Question: I've got a problem, I wanted to place a text just next to the image, as shown in the picture. But it doesn't work. I'm just starting CSS and HTML journey so don't blame please if the mistake is shameful.
I haven't forgotten about 'float: left' and 'clear: both' lines so I guess it may mean that the width or the height is too small to fit the text.
I'll paste a stack snippet here. The zip pack with a picture will be included as well, in case you'd like to see it how it works.
'''
body {
background-color: #444444;
font-family: 'Didact Gothic', sans-serif;
font-family: 'Lato', sans-serif;
font-size: 18px;
color: white;
}
#container {
margin-left: auto;
margin-right: auto;
width: 1000px;
}
#logo {
text-align: center;
padding: 15px;
background-color: #303030;
color: white;
font-size: 30px;
font-weight: 900;
margin-bottom: 30px;
}
#navbar {
background-color: black;
margin-top: 20px;
padding: 10px;
}
.click {
float: left;
margin-left: 20px;
}
.click:hover {
cursor: pointer;
background-color: green;
}
#quote {
height: 230px;
width: 980px;
padding: 10px;
background-color: red;
margin-top: 20px;
margin-bottom: 25px;
}
#quoteL {
float: left;
width: 200px;
height: 250px;
}
#quoteR {
float: left;
width: 800px;
font-size: 16px;
text-align: justify;
}
.bigtitle {
font-size: 32px;
font-weight: 900;
letter-spacing: 2px;
}
'''
'''
<!DOCTYPE HTML>
<html>
<head>
<meta charset="utf-8" />
<title>Angielski - Nauka angielskiego dla zainteresowanych</title>
<meta name="keywords" content="angielski, English, english, nauka angielskiego, angielskiego, nauka, online, nauka angielskiego online,
efektywna nauka, prosta gramatyka, gramatyka, slownictwo, tlumaczenie,
pomoc, jak" />
<meta name="description" content="Ta strona pomoze ci nauczyc sie angielskiego w wolnym czasie bez problemu i z przyjemnoscia!" />
<meta http-equiv="X-UA-Compatible" content="IE=edge,chrome=1" />
<link rel="stylesheet" href="style.css" type="text/css" />
<link href="https://fonts.googleapis.com/css?family=Didact+Gothic|Lato:400,400i,700,900&amp;subset=latin-ext" rel="stylesheet"> </head>
<body>
<div id="container">
<div id="logo">English 4 Everyone :D</div>
<div id="navbar">
<div class="click">TO BE</div>
<div class="click">TO HAVE/TO HAVE GOT</div>
<div class="click">PRESENT SIMPLE</div>
<div style="clear:both;"></div>
</div>
<div id="quote">
<div id="quoteL">
<img src="swan.jpg" />
</div>
<div id="quoteR">
<span class="bigtitle">Quote to success:</span> "Our job in grammar teaching is not to describe the language, as a grammarian does.It is to build a bridge from A (what the student knows) to B (what we want him/her to know next). If the bridge
is too long it will collapse." ~Michael Swan source: https://mikeswan.net/some-things-i-believe/
</div>
<div style="clear: both;"></div>
</div>
</div>
</body>
</html>
'''
Pictures:

HTML, CSS and jpg file inside a zip file on <URL>.
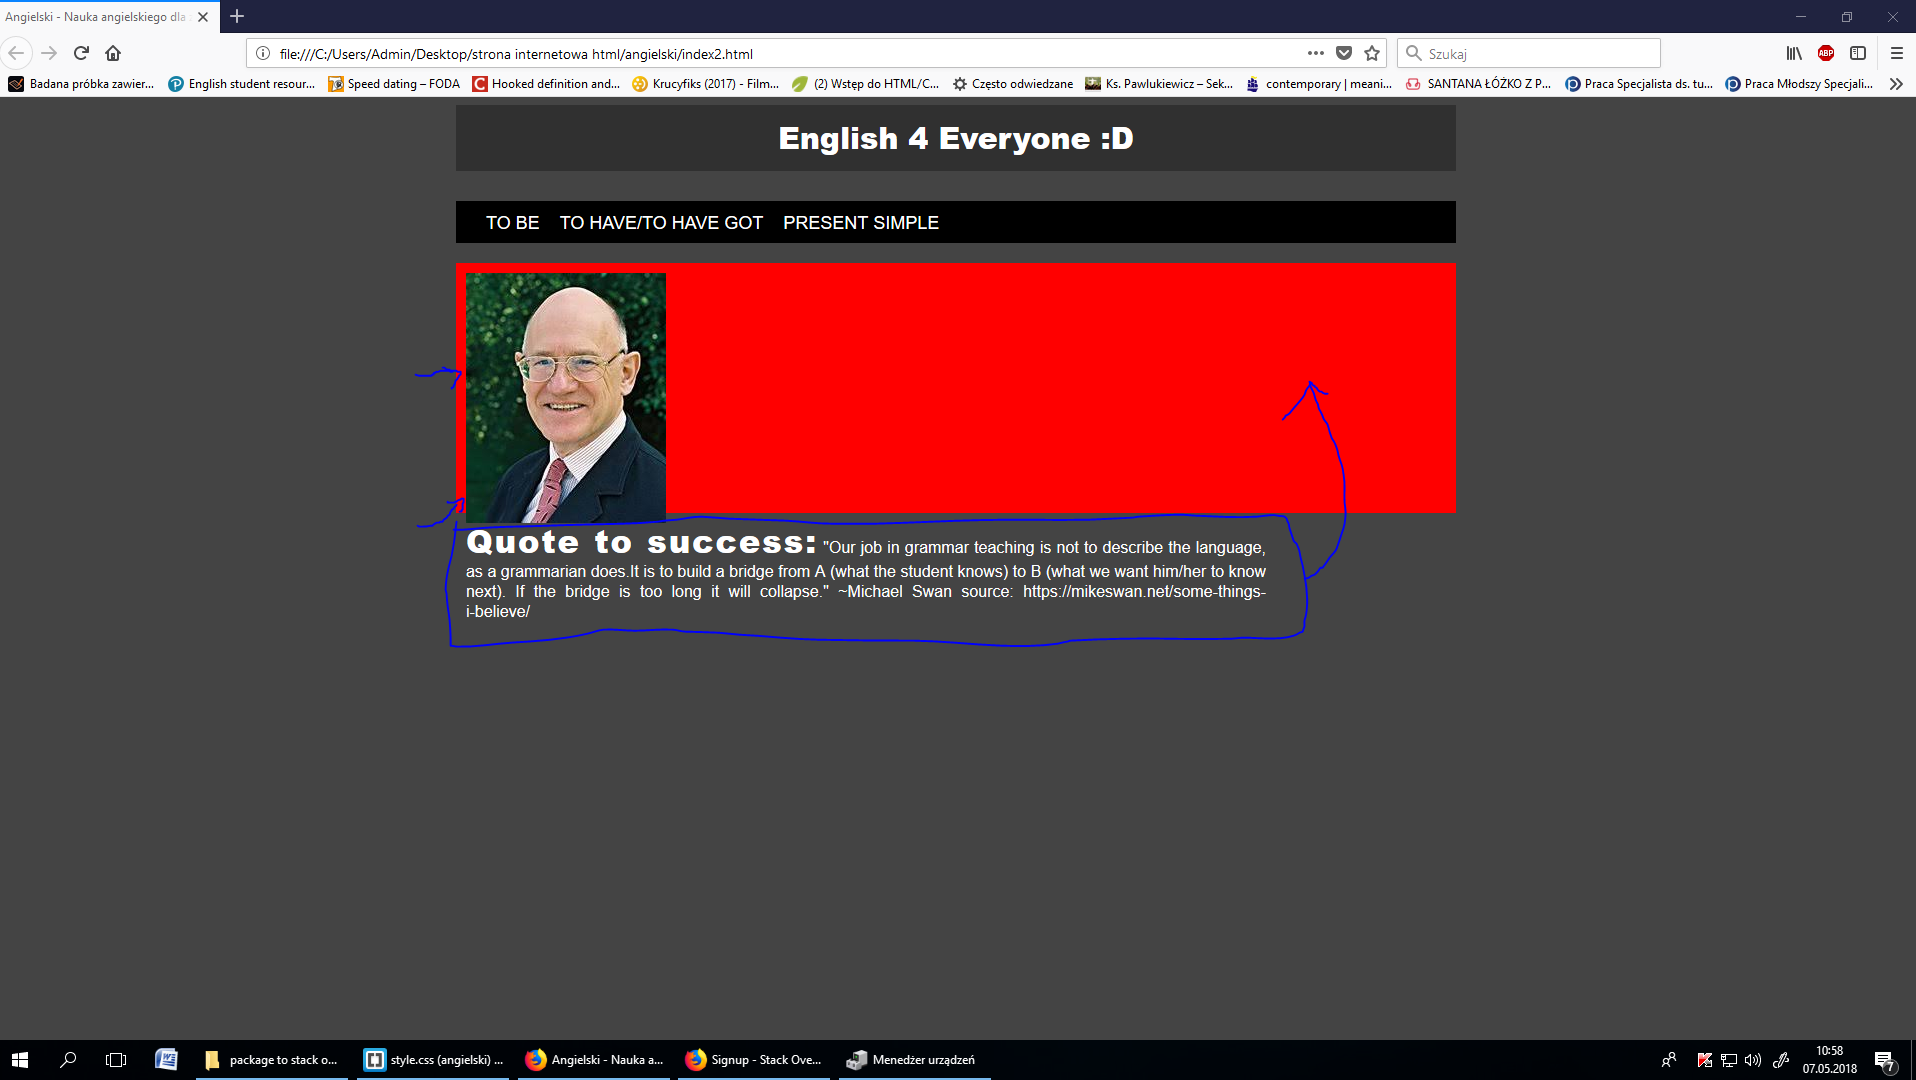
Answer: Change the 'width' of '#quoteL'+'#quoteR'<='#quote'
and if you want that 'img' of red section change the 'height' to be then '#quote' 'height'
'''
body {
background-color: #444444;
font-family: 'Didact Gothic', sans-serif;
font-family: 'Lato', sans-serif;
font-size: 18px;
color: white; }
#container {
margin-left: auto;
margin-right: auto;
width: 1000px; }
#logo {
text-align: center;
padding: 15px;
background-color: #303030;
color: white;
font-size: 30px;
font-weight: 900;
margin-bottom: 30px; }
#navbar {
background-color: black;
margin-top: 20px;
padding: 10px; }
.click {
float: left;
margin-left: 20px; } .click:hover {
cursor: pointer;
background-color: green; }
#quote {
height: 230px;
width: 980px;
padding: 10px;
background-color: red;
margin-top: 20px;
margin-bottom: 25px; }
#quoteL {
float: left; width: 180px;
height: 180px; }
#quoteR {
float: left;
width: 800px; font-size: 16px; text-align: justify; }
#quoteL img{ height: 210px;}
.bigtitle {
font-size: 32px; font-weight: 900; letter-spacing: 2px;
display: block;
}
'''
'''
<!DOCTYPE HTML> <html> <head>
<meta charset="utf-8" />
<title>Angielski - Nauka angielskiego dla zainteresowanych</title>
<meta name="keywords" content="angielski, English, english, nauka angielskiego, angielskiego, nauka, online, nauka angielskiego online,
efektywna nauka, prosta gramatyka, gramatyka, slownictwo, tlumaczenie,
pomoc, jak" />
<meta name="description" content="Ta strona pomoze ci nauczyc sie angielskiego w wolnym czasie bez problemu i z przyjemnoscia!" />
<meta http-equiv="X-UA-Compatible" content="IE=edge,chrome=1" />
<link rel="stylesheet" href="style.css" type="text/css" />
<link href="https://fonts.googleapis.com/css?family=Didact+Gothic|Lato:400,400i,700,900&amp;subset=latin-ext"
rel="stylesheet"> </head> <body>
<div id="container">
<div id="logo">English 4 Everyone :D</div>
<div id="navbar">
<div class="click">TO BE</div>
<div class="click">TO HAVE/TO HAVE GOT</div>
<div class="click">PRESENT SIMPLE</div>
<div style="clear:both;"></div>
</div>
<div id="quote">
<div id="quoteL">
<img src="https://i.stack.imgur.com/8hZeG.jpg" />
</div>
<div id="quoteR">
<span class="bigtitle">Quote to success:</span>
"Our job in grammar teaching is not to describe the language, as a grammarian does.It is to build a bridge from A
(what the student knows) to B (what we want him/her to know next). If
the bridge is too long it will collapse." ~Michael Swan
source: https://mikeswan.net/some-things-i-believe/
</div>
<div style="clear: both;"></div>
</div>
</div> </body> </html>
'''